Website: lowes
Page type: customer-info-address
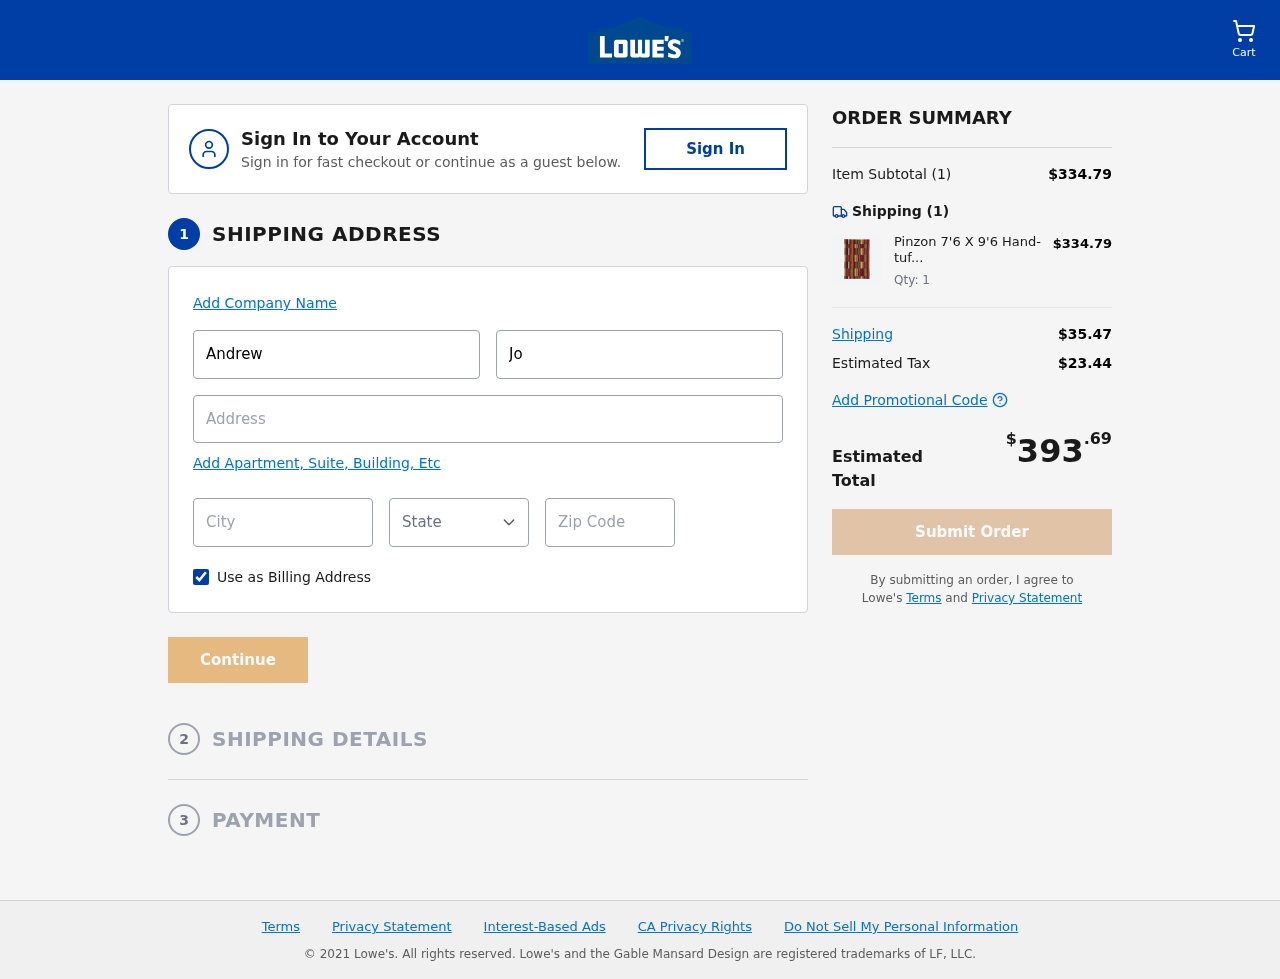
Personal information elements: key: PII_CITY
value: Lake Jesus
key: PII_FIRSTNAME
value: Andrew
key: PII_LASTNAME
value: Jones
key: PII_POSTCODE
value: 01253
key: PII_STATE_ABBR
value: GU
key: PII_STREET
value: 063 Ryan Trafficway Suite 982
Product elements: key: PRODUCT1_NAME
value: Pinzon 7'6 X 9'6 Hand-tufted Loft Wool Rug
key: PRODUCT1_PRICE
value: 334.79
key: PRODUCT1_QUANTITY
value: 1
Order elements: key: ORDER_NUM_ITEMS
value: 1
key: ORDER_SUBTOTAL
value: $334.79
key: ORDER_NUM_ITEMS2
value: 1
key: ORDER_SHIPPING_COST
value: $35.47
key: ORDER_TAX
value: $23.44
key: ORDER_TOTAL
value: $393.69